Question: When I compile using ng server, the code compiles but returns this error in the Chrome console:

this is my app.component.ts . This is where I instantiate for the first time the MySideMenu Service
'''
import {SubMenu, MenuItem, MySideMenu} from './Modules/Layout/side-menu/side-menu.component';
import { ToastrService } from 'ngx-toastr';
import { Component, Renderer2, ElementRef, OnInit, ViewEncapsulation, HostBinding, ViewChild } from '@angular/core';
import { trigger, state, style, animate, transition } from '@angular/animations';
import { Subject } from 'rxjs/Subject';
@Component({
selector: 'app-root',
templateUrl: './app.component.html',
styleUrls: ['./app.component.css'],
encapsulation: ViewEncapsulation.None,
providers: [MySideMenu, MenuItem, SubMenu]
})
export class AppComponent implements OnInit {
private toolBarState= false;
ngOnInit() {
}
constructor(private renderer: Renderer2, public menuItems: MySideMenu) {
const item1 = new MenuItem('TCPO', 'fa fa-android', [
new SubMenu('Insumos', 'fa fa-book'),
new SubMenu('CUB', 'fa fa-book'),
new SubMenu('Budget', 'fa fa-book')
] );
const item2 = new MenuItem('Market', 'fa fa-money', [
new SubMenu('Sell', 'fa fa-bomb'),
new SubMenu('Sign', 'fa fa-book'),
] );
menuItems._items.push(item1);
menuItems._items.push(item2);
}
onToolBarClick() {
this.toolBarState = !this.toolBarState;
}
}
'''
The menuitems variable are passed into the component using this code:
'''
<appSideMenu [menuItems]='menuItems'></appSideMenu>
'''
Now, the SideMenuModule, declares the SideMenuComponent which has the Services from where I think the error comes from:
'''
import { Component, OnInit, ViewEncapsulation, ViewChild, ElementRef,
Input, Injectable } from '@angular/core';
import { state, trigger, style, transition, animate } from '@angular/animations';
@Injectable()
export class MySideMenu {
public _items: MenuItem[] = [];
constructor (items: MenuItem[]) {
this._items = items;
}
}
@Injectable()
export class MenuItem {
public _title: string;
public _icon: string;
public _subMenu: SubMenu[] = [];
constructor(title: string, icon: string, subMenu: SubMenu[]) {
this._title = title;
this._icon = icon;
this._subMenu = subMenu;
}
}
@Injectable()
export class SubMenu {
public _title: string;
public _icon: string;
constructor(title: string, icon: string) {
this._title = title;
this._icon = icon;
}
}
@Component({
selector: 'appSideMenu',
templateUrl: './side-menu.component.html',
styleUrls: ['./side-menu.component.css'],
animations: [
trigger('menuTrigger', [
state('open', style({ width: '100px' })),
state('close', style({ width: '50px' })),
transition('open<=>close', animate('300ms ease-in'))
])]
})
export class SideMenuComponent implements OnInit {
state = 'close';
activeMenuItem: number;
@Input() stateSubSideMenu = 'invisible';
@Input() menuItems: MySideMenu;
constructor() { }
ngOnInit() { }
SideMenuToggle(el: HTMLElement) {
if (el.id === 'sidebar') {
(this.state === 'open') ? this.state = 'close' : this.state = 'open';
this.stateSubSideMenu = 'invisible';
}else {
(this.state === 'open') ? this.stateSubSideMenu = 'open' : this.stateSubSideMenu = 'close';
}
}
onMenuItemClick(i: number) {
this.activeMenuItem = i;
(this.state === 'open') ? this.stateSubSideMenu = 'opened' : this.stateSubSideMenu = 'closed';
}
trackByFn(index, item) {
return index;
}
}
'''
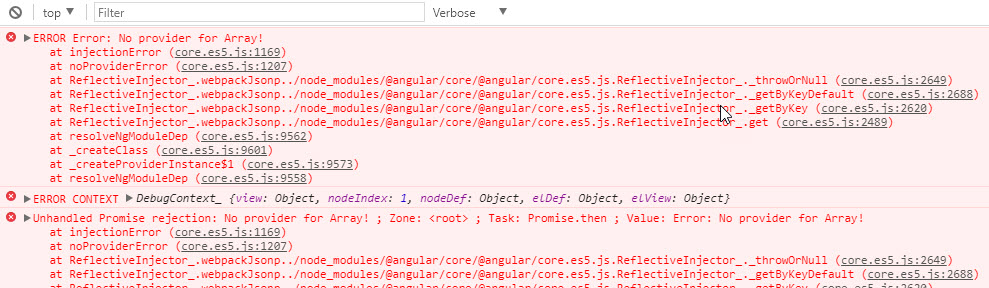
Answer: .
Here is how I solved it.
The problem was in the constructor. I was defining an empty array without initializing it with empty values. Now, MenuItem is initialized in the constructor with 'public _subMenu: SubMenu[]= []', and not only '_subMenu: SubMenu[]'.
'''
import { Injectable } from '@angular/core';
@Injectable()
export class SubMenu {
/*public _title: string;
public _icon: string;*/
constructor(public _title: string, public _icon: string) {
}
}
@Injectable()
export class MenuItem {
/*public _title: string;
public _icon: string;
public _subMenu: SubMenu[] = [];*/
constructor(public _title: string, public _icon: string, public _subMenu: SubMenu[]= []){
}
}
@Injectable()
export class MySideMenu {
public _items: MenuItem[] = [];
}
'''
Now I can call my SideMenu in the constructor of my App.Component.ts
'''
constructor(private renderer: Renderer2, public menuItems: MySideMenu) {
const item1 = new MenuItem('TCPO', 'fa fa-android', [
new SubMenu('Inputs', 'fa fa-book'),
new SubMenu('CUB', 'fa fa-book'),
new SubMenu('Budget', 'fa fa-book')
] );
const item2 = new MenuItem('Market', 'fa fa-money', [
new SubMenu('Sell', 'fa fa-bomb'),
new SubMenu('Sign', 'fa fa-book'),
] );
menuItems._items.push(item1);
menuItems._items.push(item2);
}
'''
And the MENU is automatically generated: